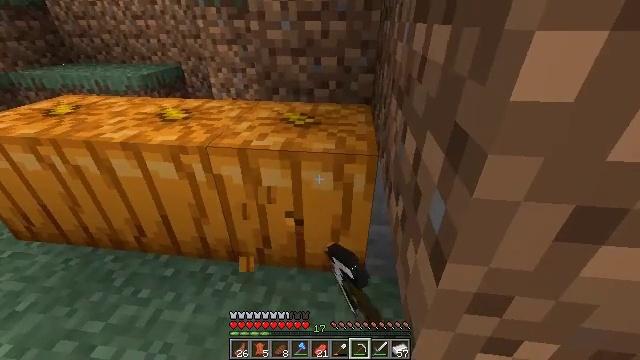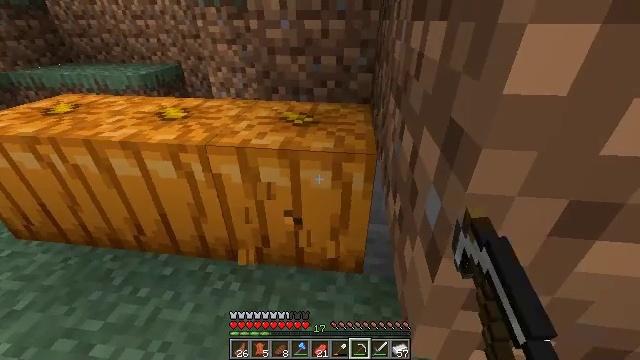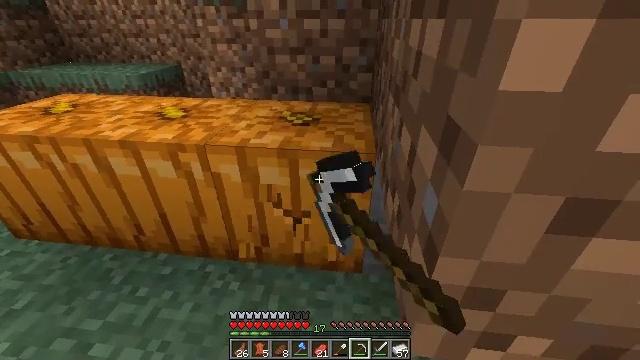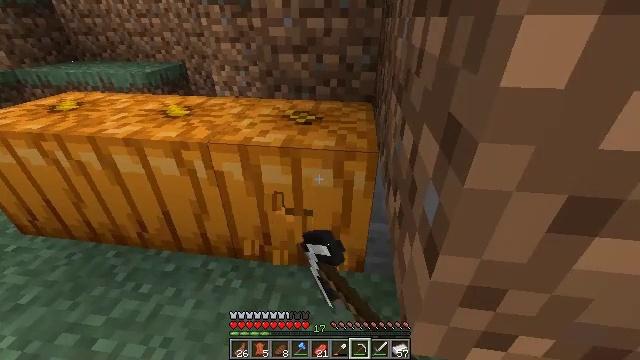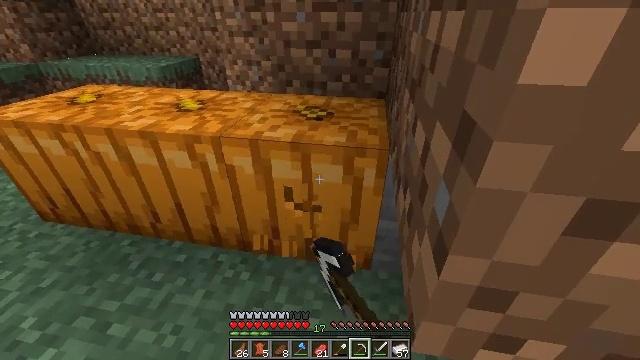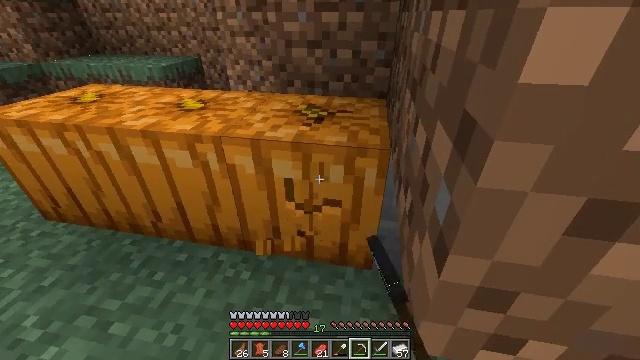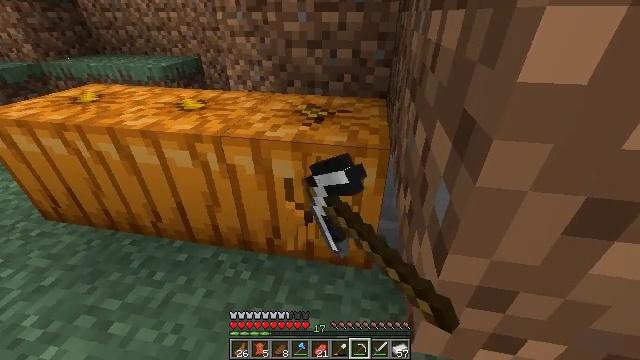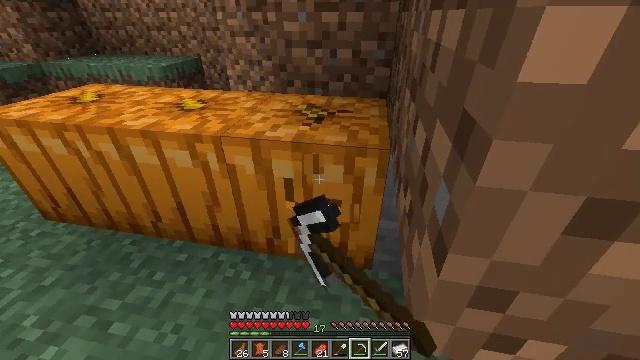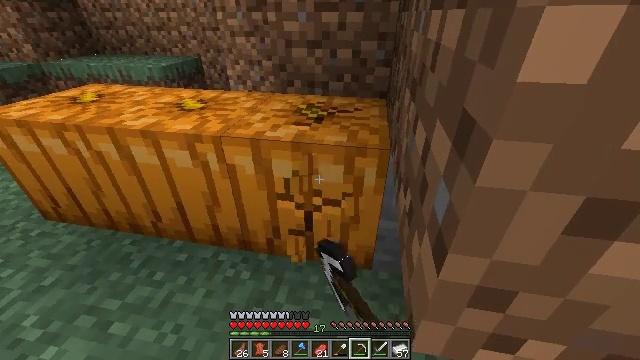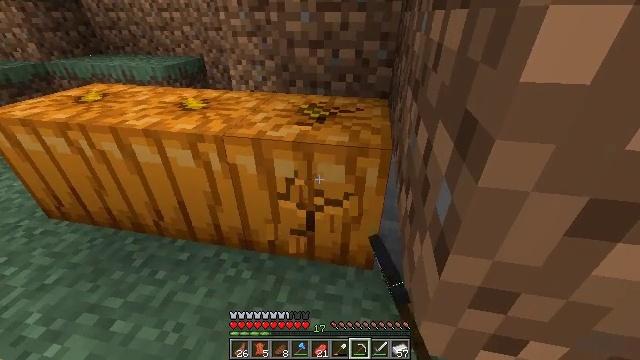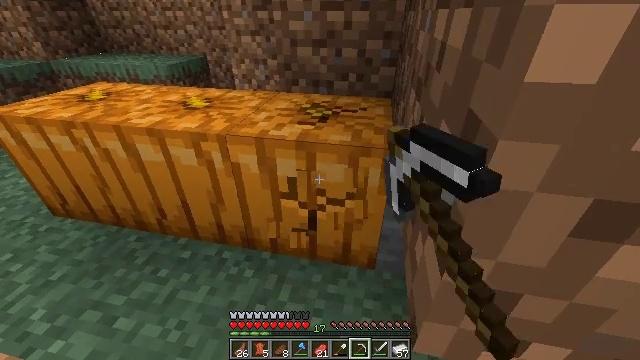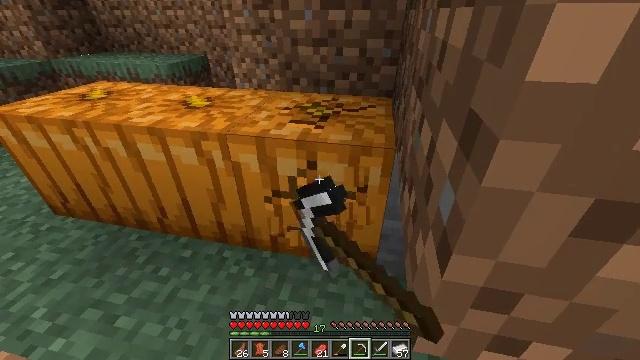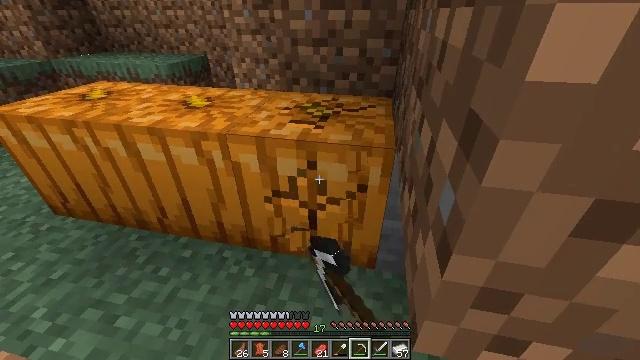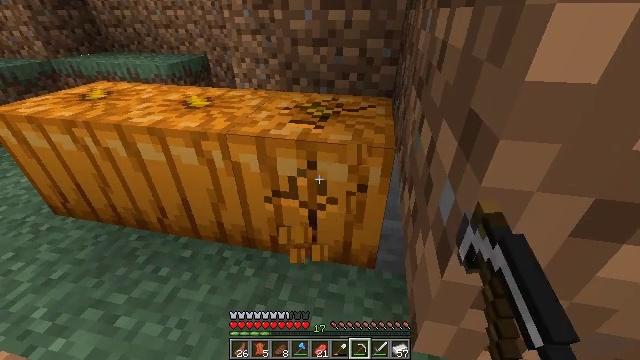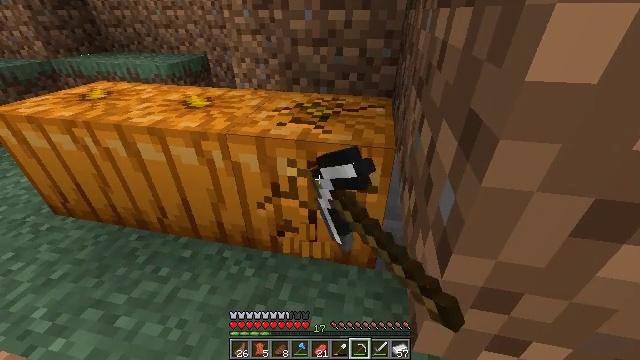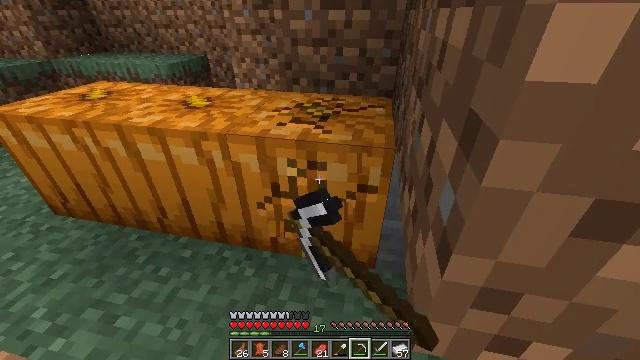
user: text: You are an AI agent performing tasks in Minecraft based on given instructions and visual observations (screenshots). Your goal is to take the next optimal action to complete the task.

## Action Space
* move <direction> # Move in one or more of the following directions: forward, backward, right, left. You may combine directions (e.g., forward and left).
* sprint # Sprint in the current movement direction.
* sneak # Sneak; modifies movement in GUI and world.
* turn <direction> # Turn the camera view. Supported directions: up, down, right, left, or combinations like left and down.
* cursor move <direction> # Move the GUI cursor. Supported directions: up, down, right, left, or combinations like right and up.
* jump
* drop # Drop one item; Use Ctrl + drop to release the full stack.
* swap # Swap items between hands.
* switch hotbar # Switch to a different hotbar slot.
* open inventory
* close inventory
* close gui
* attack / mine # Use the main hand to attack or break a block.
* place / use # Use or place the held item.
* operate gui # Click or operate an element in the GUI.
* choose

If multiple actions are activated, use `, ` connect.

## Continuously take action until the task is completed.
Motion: motion action
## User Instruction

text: Break the pumpkin to collect it.
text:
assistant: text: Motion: attack / mine
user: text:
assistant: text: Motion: attack / mine
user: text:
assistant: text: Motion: attack / mine
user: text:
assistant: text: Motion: turn left, attack / mine
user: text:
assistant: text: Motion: attack / mine
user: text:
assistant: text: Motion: attack / mine
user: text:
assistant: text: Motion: attack / mine
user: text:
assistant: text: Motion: attack / mine
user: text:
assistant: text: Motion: attack / mine
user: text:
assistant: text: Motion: attack / mine
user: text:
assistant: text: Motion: attack / mine
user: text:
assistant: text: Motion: attack / mine
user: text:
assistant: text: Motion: attack / mine
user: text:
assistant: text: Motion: attack / mine
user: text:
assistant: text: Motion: attack / mine
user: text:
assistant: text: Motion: attack / mine
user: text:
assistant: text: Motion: attack / mine
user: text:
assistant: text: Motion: attack / mine
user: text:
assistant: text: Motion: attack / mine
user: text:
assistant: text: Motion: attack / mine
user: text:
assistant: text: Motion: attack / mine
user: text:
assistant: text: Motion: attack / mine
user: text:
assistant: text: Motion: attack / mine
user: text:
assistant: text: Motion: attack / mine
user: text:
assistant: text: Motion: attack / mine
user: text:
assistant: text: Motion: move forward, turn left, attack / mine
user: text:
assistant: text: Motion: move forward and move left, attack / mine
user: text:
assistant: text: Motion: move forward and move left, attack / mine
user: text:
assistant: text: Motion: move forward, attack / mine
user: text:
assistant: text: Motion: move forward, attack / mine